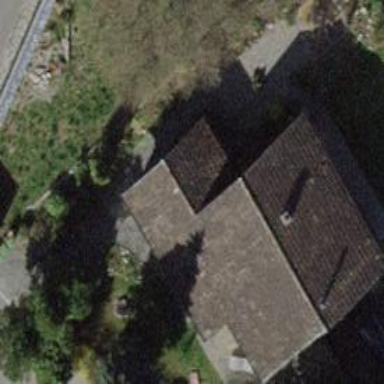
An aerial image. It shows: Detached building.